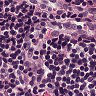
Metastatic tissue present: yes